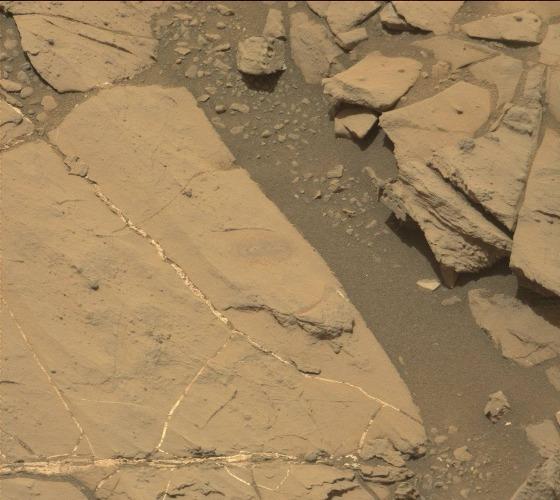
Terrain classes present: Bedrock, Gravel / Sand / Soil, Rock, Shadow